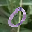
Label: 0